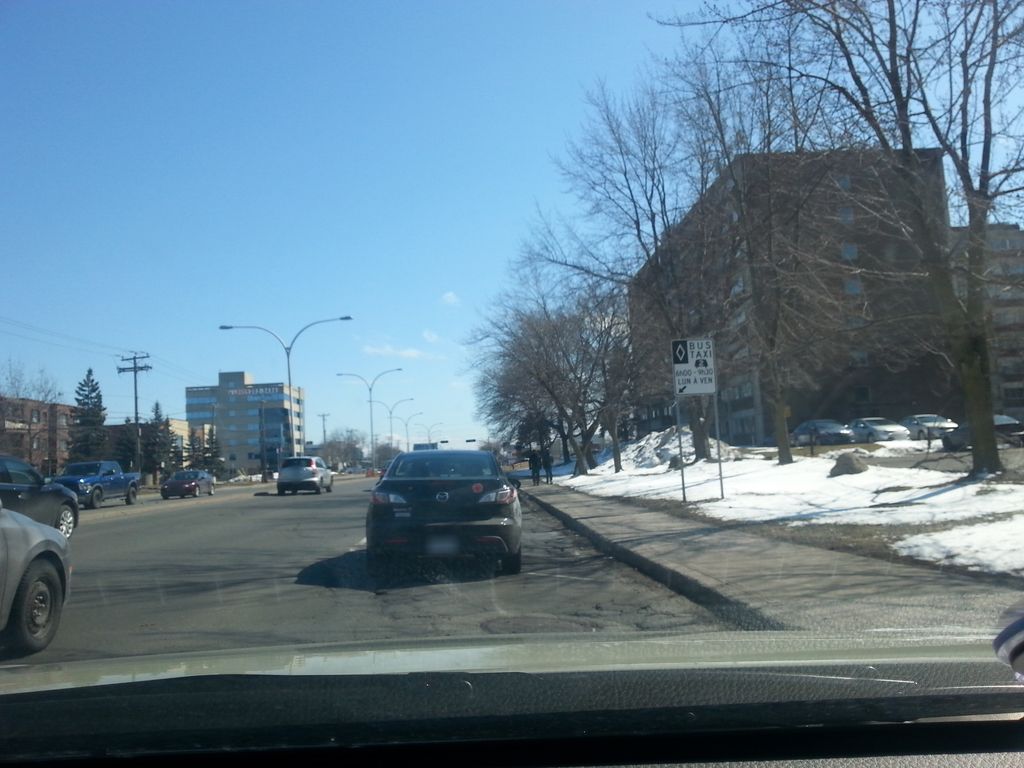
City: montreal